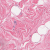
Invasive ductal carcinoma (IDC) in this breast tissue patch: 0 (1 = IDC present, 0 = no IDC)